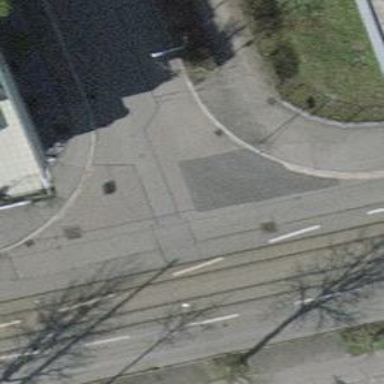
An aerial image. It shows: Sidewalk.